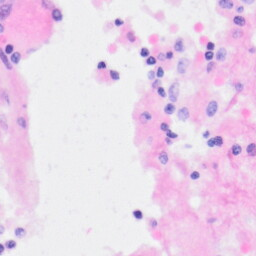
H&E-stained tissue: Kidney